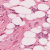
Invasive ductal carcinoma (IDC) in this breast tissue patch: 1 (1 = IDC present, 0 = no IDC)